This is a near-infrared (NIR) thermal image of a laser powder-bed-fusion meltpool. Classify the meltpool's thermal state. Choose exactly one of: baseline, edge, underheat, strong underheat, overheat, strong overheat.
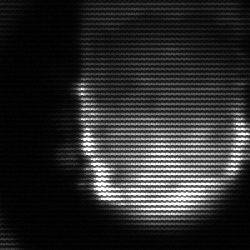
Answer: baseline